Question: I installed a new fresh windows 8.1 (64bit) and then install Firefox 33.1.1 without any add-on or extensions after that. but Firefox show every numeric input (type="number") as 'NAN' even without any JavaScript code. (other browser haven't any problem with that.)
for example code below show as this:
'''
<!doctype html>
<html>
<head>
<meta http-equiv="Content-Type" content="text/html; charset=utf-8"/>
</head>
<body>
<form method="post" action="">
<input type="number" />
</form>
</body>
</html>
'''

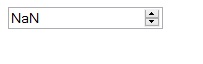
Answer: this is a bug in Firefox!
i think this problem exists for the Persian language (or maybe arabic)
To fix this problem in windows, set to Dot ""
Region > Additional Setting
But in my opinion, now is the best solution use instead of for inputs